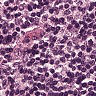
Metastatic tissue present: no